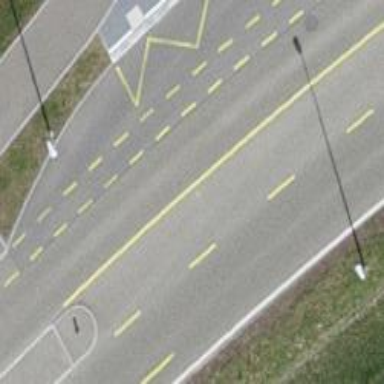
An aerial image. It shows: Primary road with asphalt surface and designated cycle lane.